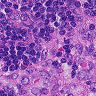
Metastatic tissue present: no